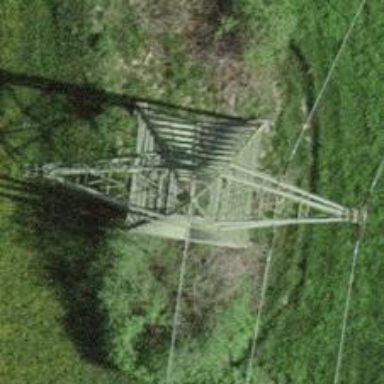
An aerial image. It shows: Power line is depicted.